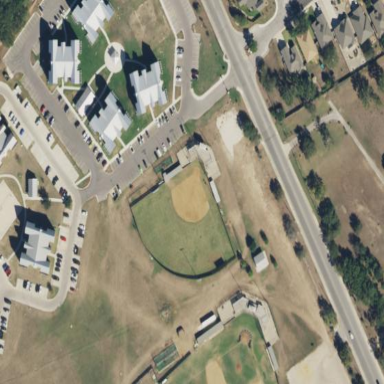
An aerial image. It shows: Softball pitch for leisure land activities.